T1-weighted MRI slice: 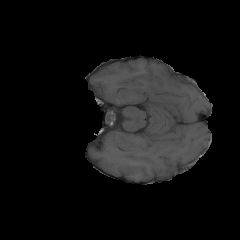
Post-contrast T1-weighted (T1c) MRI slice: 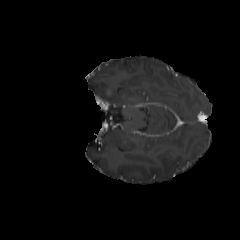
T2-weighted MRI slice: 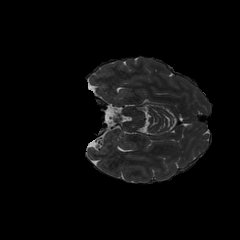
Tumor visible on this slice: no